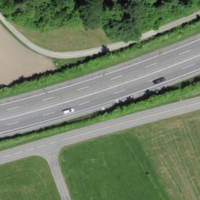
EUNIS habitat code: 52
Species observed at this site:
Prunus spinosa